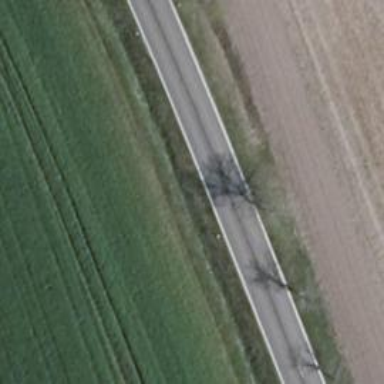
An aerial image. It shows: Row of broadleaved trees.